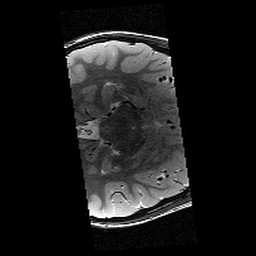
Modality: T2w
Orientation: axial
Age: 10
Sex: male
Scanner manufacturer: siemens
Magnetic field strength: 3 T
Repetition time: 9.23 s
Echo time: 0.067 s